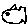
Label: fish